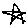
Label: star